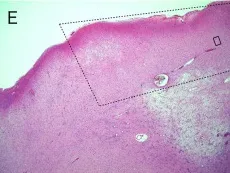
(E) The dotted square indicates the area of focal cortical dysplasia. Outside the dotted square, the cortex and subcortical white matter are abnormal, demonstrating accumulation of corpora amylacea in perivascular space (hematoxylin and eosin stain). Note that corpora amylacea does not exist within the FCD.
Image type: pathology (h&e)